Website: lowes
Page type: review-order
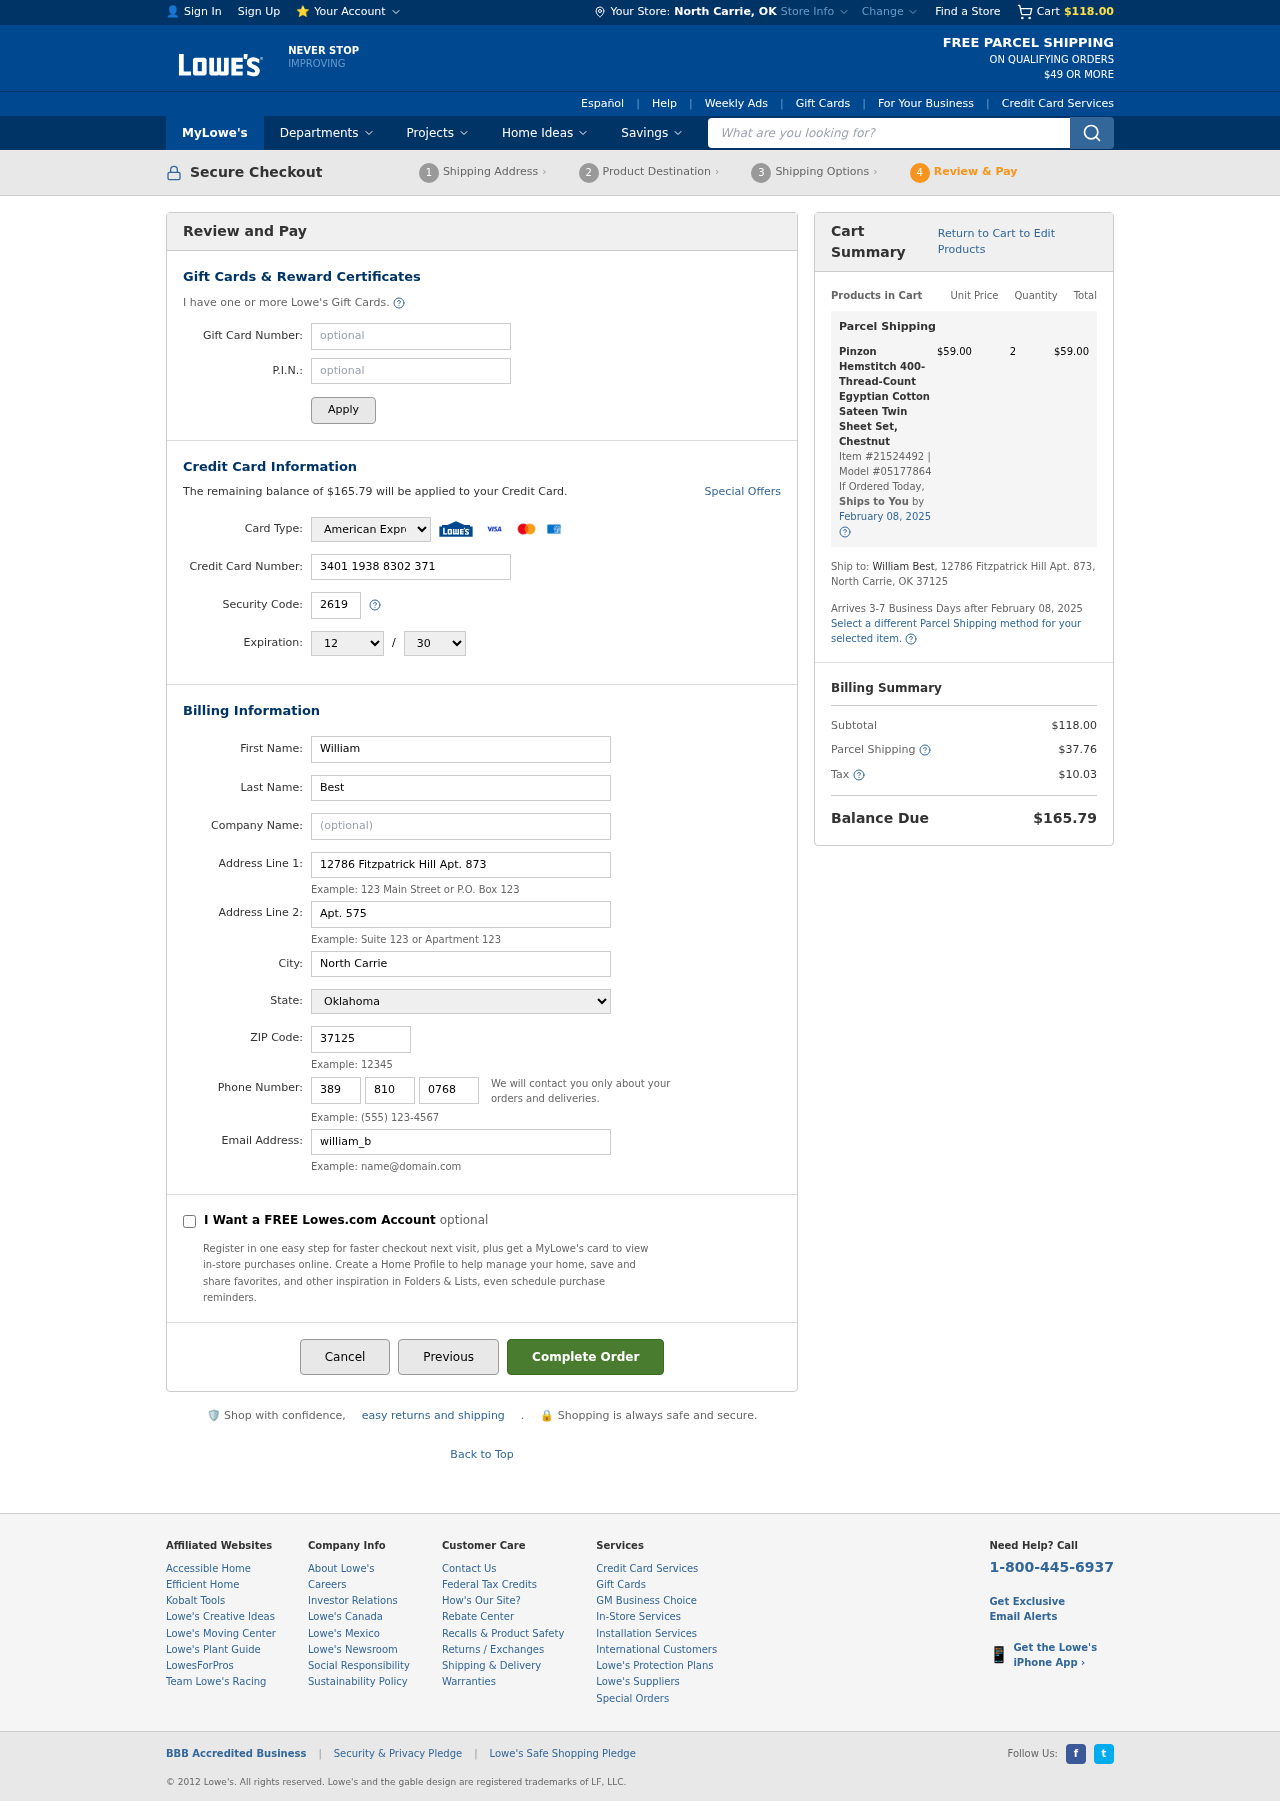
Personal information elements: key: PII_CARD_CVV
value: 2619
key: PII_CARD_EXPIRY_MONTH
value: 12
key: PII_CARD_EXPIRY_YEAR
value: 30
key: PII_CARD_NUMBER
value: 3401 1938 8302 371
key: PII_CARD_TYPE
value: American Express
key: PII_CITY
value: North Carrie
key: PII_CITY_STATE
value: North Carrie, OK
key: PII_EMAIL
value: william_best@hotmail.com
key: PII_FIRSTNAME
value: William
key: PII_LASTNAME
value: Best
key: PII_PHONE_AREA
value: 389
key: PII_PHONE_PREFIX
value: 810
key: PII_PHONE_SUFFIX
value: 0768
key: PII_POSTCODE
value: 37125
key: PII_STATE
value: Oklahoma
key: PII_STREET
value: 12786 Fitzpatrick Hill Apt. 873
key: PII_STREET2
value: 12786 Fitzpatrick Hill Apt. 873
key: PII_STREET2
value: Apt. 575
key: PII_FULLNAME2
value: William Best
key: PII_CITY_STATE_ZIP2
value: North Carrie, OK 37125
Product elements: key: PRODUCT1_NAME
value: Pinzon Hemstitch 400-Thread-Count Egyptian Cotton Sateen Twin Sheet Set, Chestnut
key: PRODUCT1_PRICE
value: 59
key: PRODUCT1_QUANTITY
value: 2
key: PRODUCT1_ITEM_NUMBER
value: Item #21524492
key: PRODUCT1_MODEL_NUMBER
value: Model #05177864
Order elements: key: ORDER_SUBTOTAL
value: $118.00
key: ORDER_BALANCE_DUE
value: $165.79
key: ORDER_SHIPPING_DATE
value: February 08, 2025
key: ORDER_ITEM_TOTAL
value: $59.00
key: ORDER_SHIPPING_DATE2
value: February 08, 2025
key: ORDER_SHIPPING_COST
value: $37.76
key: ORDER_TAX
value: $10.03
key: ORDER_TOTAL
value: $165.79
Search elements: key: HEADER_SEARCH
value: What are you looking for?